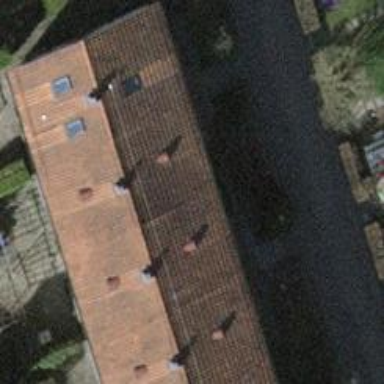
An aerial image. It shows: Beige house with gabled roof covered in orange-red roof tiles. The roof is oriented across the building.